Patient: sex M, age 65
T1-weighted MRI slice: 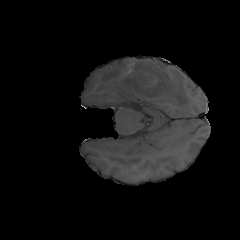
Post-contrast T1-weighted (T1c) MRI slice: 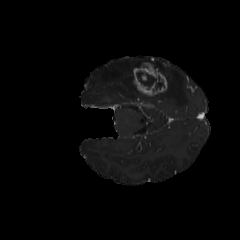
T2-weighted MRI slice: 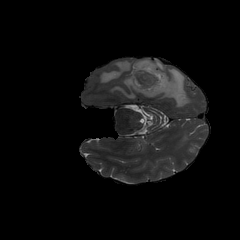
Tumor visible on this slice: yes
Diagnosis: Glioblastoma, IDH-wildtype
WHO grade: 4